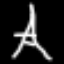
Label: The Eiffel Tower